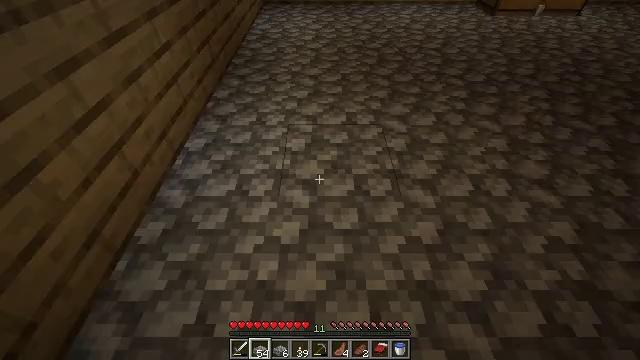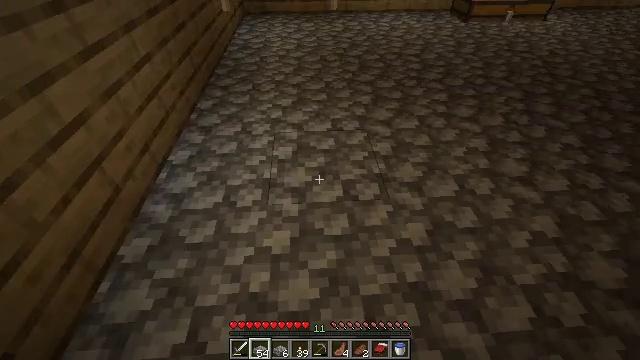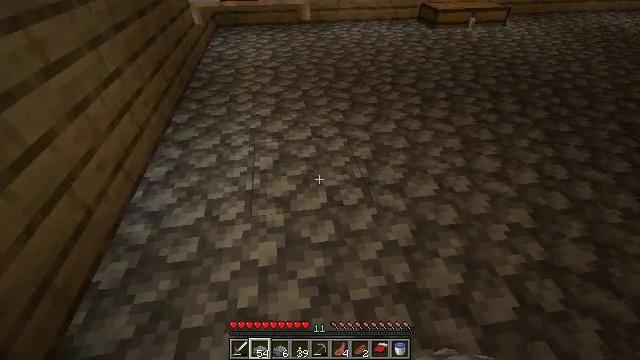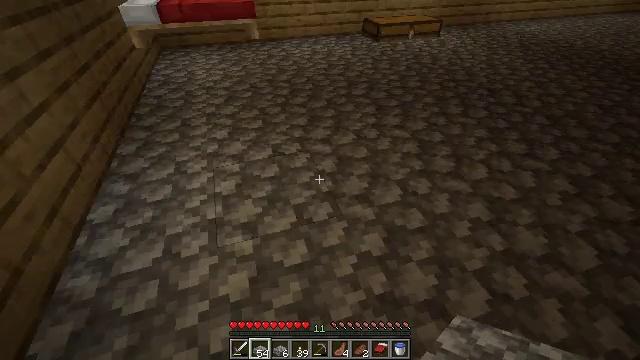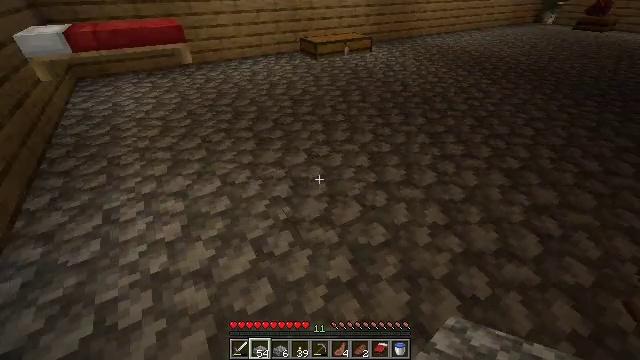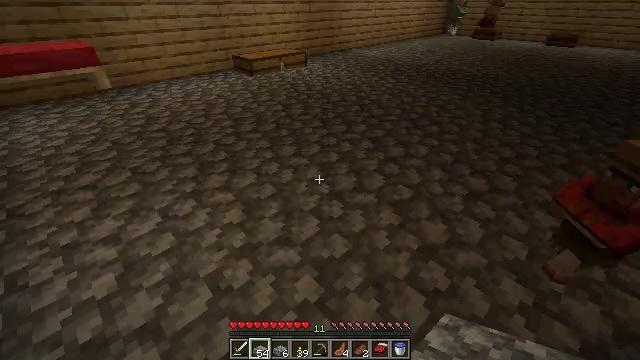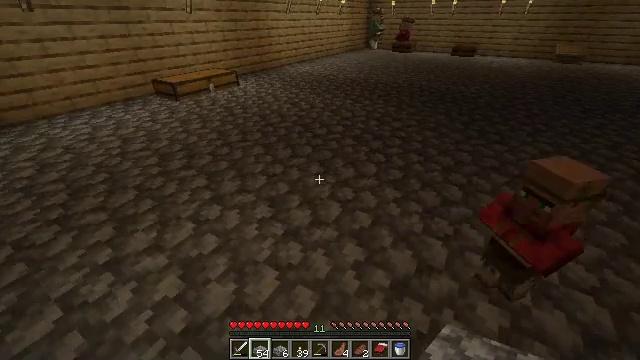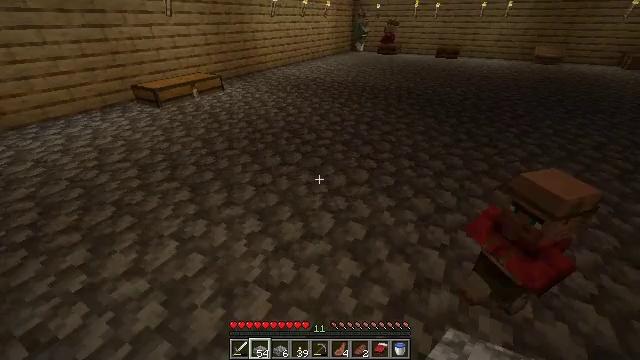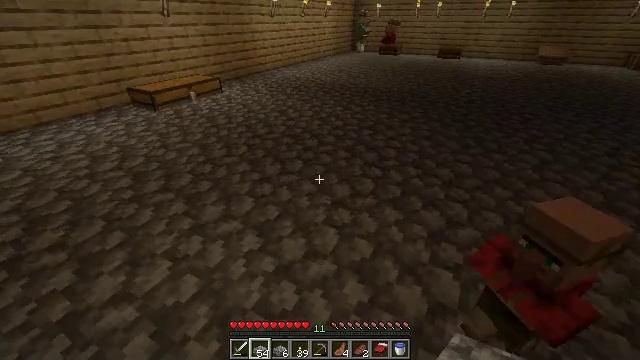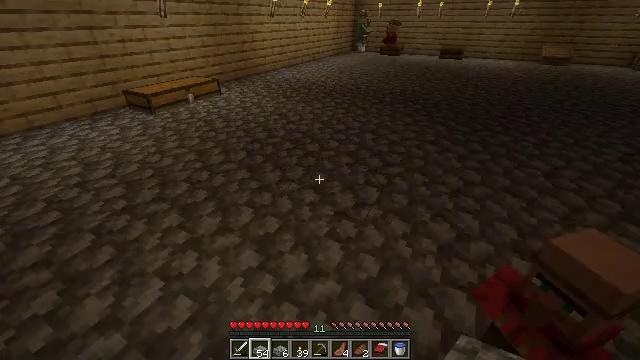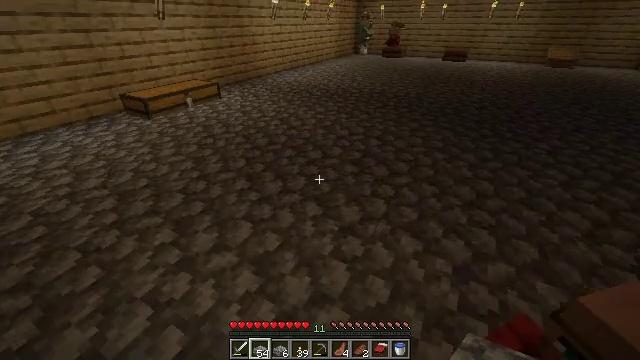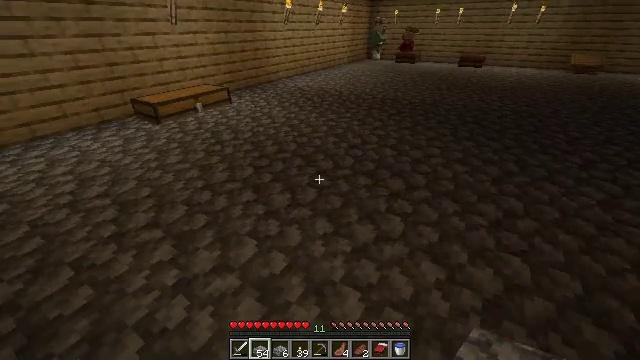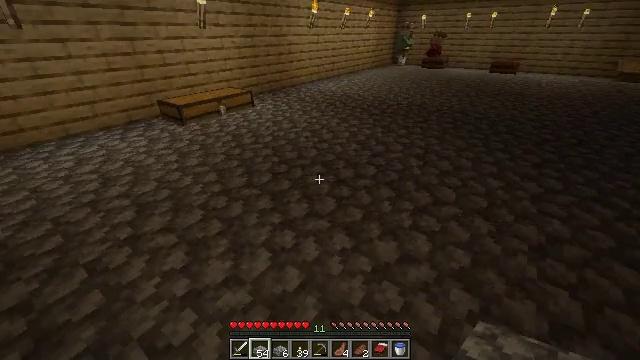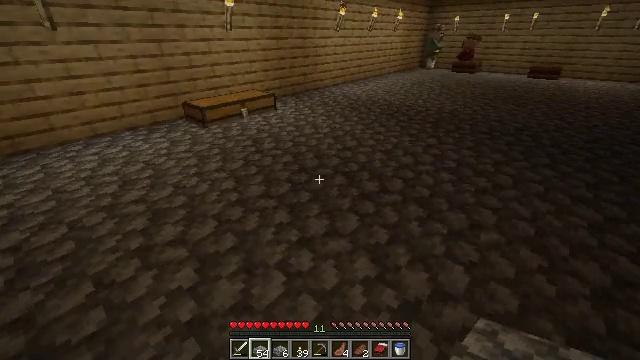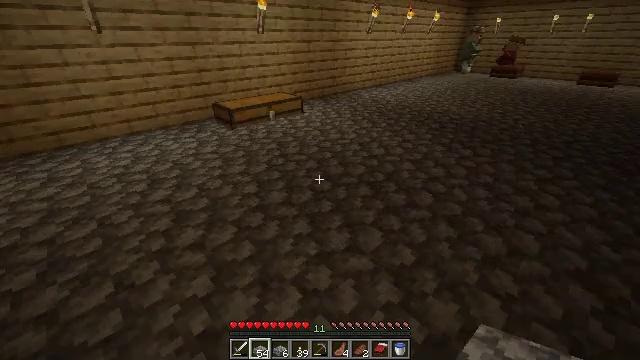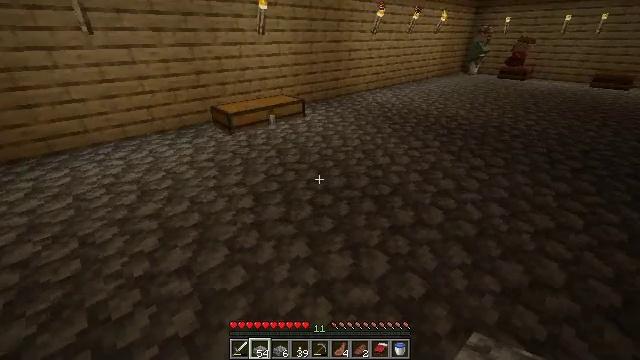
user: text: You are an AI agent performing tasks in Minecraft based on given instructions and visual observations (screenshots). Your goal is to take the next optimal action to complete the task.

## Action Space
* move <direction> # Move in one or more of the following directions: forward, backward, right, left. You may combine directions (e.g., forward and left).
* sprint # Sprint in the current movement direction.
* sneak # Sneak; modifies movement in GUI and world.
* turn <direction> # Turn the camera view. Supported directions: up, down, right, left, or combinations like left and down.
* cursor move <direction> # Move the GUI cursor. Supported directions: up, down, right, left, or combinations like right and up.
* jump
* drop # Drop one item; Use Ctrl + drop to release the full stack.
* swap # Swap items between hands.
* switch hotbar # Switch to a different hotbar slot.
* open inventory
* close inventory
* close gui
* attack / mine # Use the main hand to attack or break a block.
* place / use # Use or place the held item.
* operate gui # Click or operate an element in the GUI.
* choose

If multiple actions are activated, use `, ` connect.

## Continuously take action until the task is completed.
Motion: motion action
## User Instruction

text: Mine the red bed from the ground.
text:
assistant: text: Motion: turn right and up
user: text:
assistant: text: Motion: turn right and up
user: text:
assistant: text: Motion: move forward, turn right and up
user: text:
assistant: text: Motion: move forward, turn right and up
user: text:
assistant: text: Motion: move forward, turn right and up
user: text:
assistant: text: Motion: move forward, turn right and up
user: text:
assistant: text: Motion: move forward, turn right
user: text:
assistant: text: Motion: move forward
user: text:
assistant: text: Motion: move forward
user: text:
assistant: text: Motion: move forward
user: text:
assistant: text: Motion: move forward, turn left
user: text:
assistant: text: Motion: move forward, turn left
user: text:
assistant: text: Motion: move forward, turn left
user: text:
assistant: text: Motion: move forward, turn left
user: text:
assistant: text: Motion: move forward
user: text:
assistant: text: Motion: move forward, turn left
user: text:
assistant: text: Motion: move forward, turn left
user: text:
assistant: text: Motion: move forward, turn left
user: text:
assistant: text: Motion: move forward
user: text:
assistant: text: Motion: move forward, turn left
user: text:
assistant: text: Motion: move forward, turn left
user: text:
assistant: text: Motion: turn left
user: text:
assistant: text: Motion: turn left
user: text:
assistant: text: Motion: turn left
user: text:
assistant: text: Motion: turn left
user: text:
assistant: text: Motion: turn left
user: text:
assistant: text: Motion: turn left
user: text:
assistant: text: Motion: turn left
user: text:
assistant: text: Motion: no_op
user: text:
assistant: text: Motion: no_op